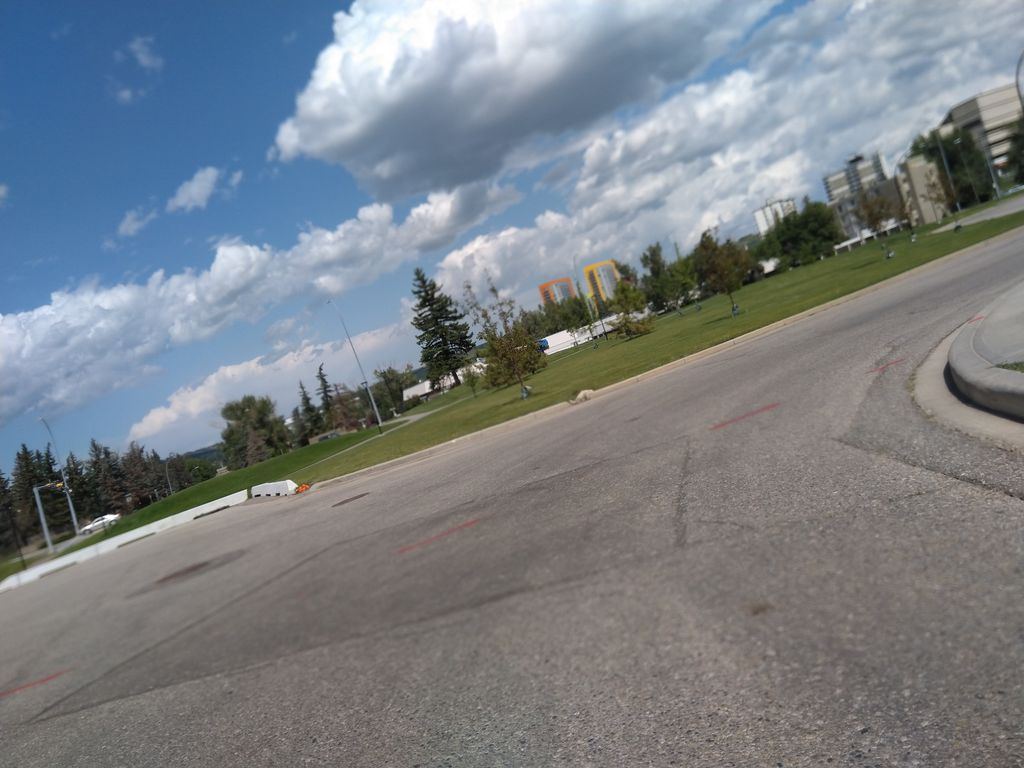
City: calgary